Field crop: maize
Growth stage: 2
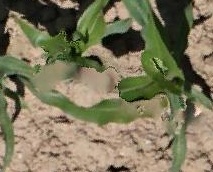
Species: maize